七年级 · 解析几何
(本小题 8.0 分)

对于数轴上的 $A, B, C$ 三点, 给出如下定义: 若其中一个点与其它两个点的距离恰好满足 2 倍的数量关系，则称该点是其它两个点的 “倍分点”

(1)若点 $A$ 表示数 -1 , 点 $C$ 表示的数 2 , 下列各数 $-\frac{5}{2}, 0,1, \frac{9}{2}$ 中, 其中是点 $A, C$ 的 “倍分点”的是 \$ \qquad \$ $;$

(2) 已知点 $M$ 表示 -20, 点 $N$ 表示 $16, P$ 为数轴上一个动点.

(1)若点 $P$ 是点 $M, N$ 的 “倍分点”, 求此时点 $P$ 表示的数.

(2)若点 $P, M, N$ 中, 有一个点恰好是其他两个点的 “倍分点”, 直接写出点 $P$ 表示的数.

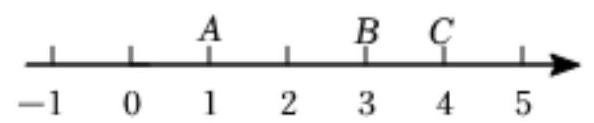
答案: 0,1
解析: 解： (1) $\because 0-(-1)=1,2-0=2$,

$\therefore$ : 数 0 是 $A, C$ 的 “倍分点”;

$\because 1-(-1)=2,2-1=1$,

$\therefore$ 数 1 是点 $A, C$ 的 “倍分点”;

故答案为: 0,1 ;

(2) 设点 $P$ 对应的数为 $x$,

(1) 当点 $P$ 在 $M, M$ 之间时，

因为 $M N=16-(-20)=36$,

所以当 $P M=2 P N$ 时, $P N=12$, 即 $x=16-12=4$;

当 $P N=2 P M$ 时, $P M=12$, 即 $x=-20+12=-8$;

当点 $P$ 在点 $N$ 右侧, $P M=2 P N$,

即 $x+20=2(x-16) ，$

解得 $x=52$;

当点 $P$ 在点 $M$ 左侧, $P N=2 P M$,

即 $16-x=2(-20-x)$,

解得 $x=-56$;

综上, 点 $P$ 表示的数可为 $4,-8,52,-56$;

(2) 由(1)得点 $P$ 是倍分点时, 点 $P$ 表示的数可为 $4,-8,52,-56$;

当点 $M$ 为倍分点, 点 $P$ 在 $M, N$ 之间时, $M N=2 P M$,

即 $36=2(x+20)$,

解得 $x=-2$;

点 $P$ 在点 $M$ 左侧时, $M P=2 M N$ 或 $M N=2 M P$,

即 $-20-x=2 \times 36$ 或 $36=2 \times(-20-x)$,

解得 $x=-92$ 或 $x=-38$;

点 $P$ 在点 $N$ 右侧, $M P=2 M N$,

即 $x-(-20)=2 \times 36$,

解得 $x=52$,

$\therefore$ 当点 $M$ 为倍分点时, 点 $P$ 表示的数可为 $-2,-92,-38,52$;

当点 $N$ 为倍分点时, 同理可求 $x=-56,-2,34,88$.

综上, 点 $P$ 表示的数可为 $4,-8,52,-56,-2,-92,-38,34,88$.

(1)分别计算各数 $-\frac{5}{2}, 0,1, \frac{9}{2}$ 到 $A$ 和 $C$ 的距离, 根据 “倍分点” 进行判断即可;

(2) 1 分类讨论点 $P$ 位置求解;

(2)分类讨论: $P, M, N$ 分别是 “倍分点” , 列方程可解答.

本题考查数轴相关知识点和新定义: “倍分点” , 解题关键是根据题意分类讨论符合题干的情况.